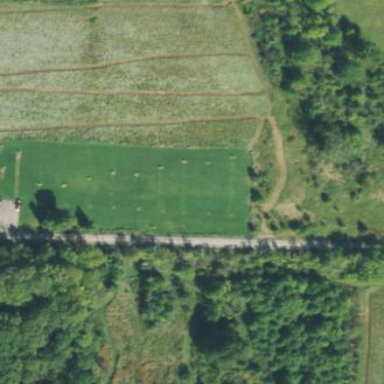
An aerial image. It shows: Grassy pitch designated for archery.